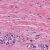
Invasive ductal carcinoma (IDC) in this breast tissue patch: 1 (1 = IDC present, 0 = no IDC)